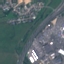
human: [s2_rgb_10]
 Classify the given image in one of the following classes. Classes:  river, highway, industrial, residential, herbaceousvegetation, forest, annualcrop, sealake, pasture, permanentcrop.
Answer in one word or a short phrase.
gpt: Highway